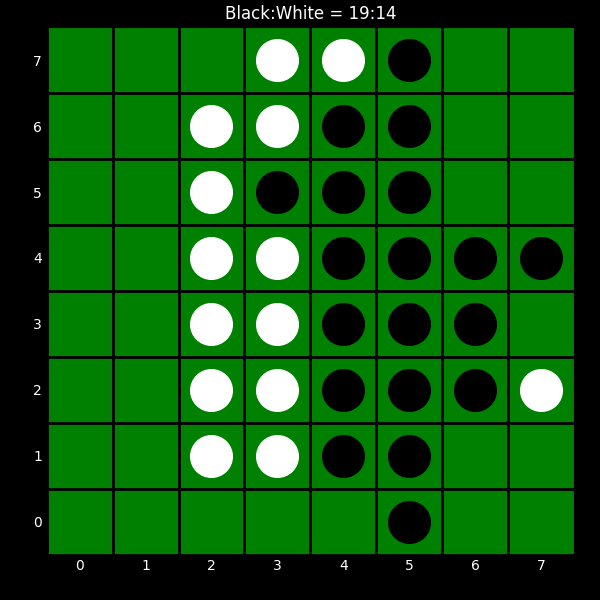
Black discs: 19
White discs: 14